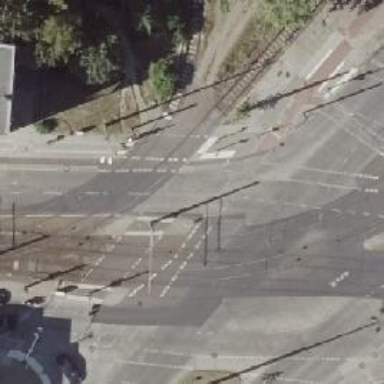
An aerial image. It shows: Tram crossing on the railway.